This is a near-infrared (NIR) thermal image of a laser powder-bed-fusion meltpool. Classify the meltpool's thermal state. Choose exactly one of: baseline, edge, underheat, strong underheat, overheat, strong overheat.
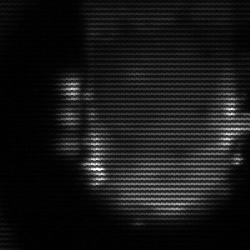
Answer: baseline